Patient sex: F
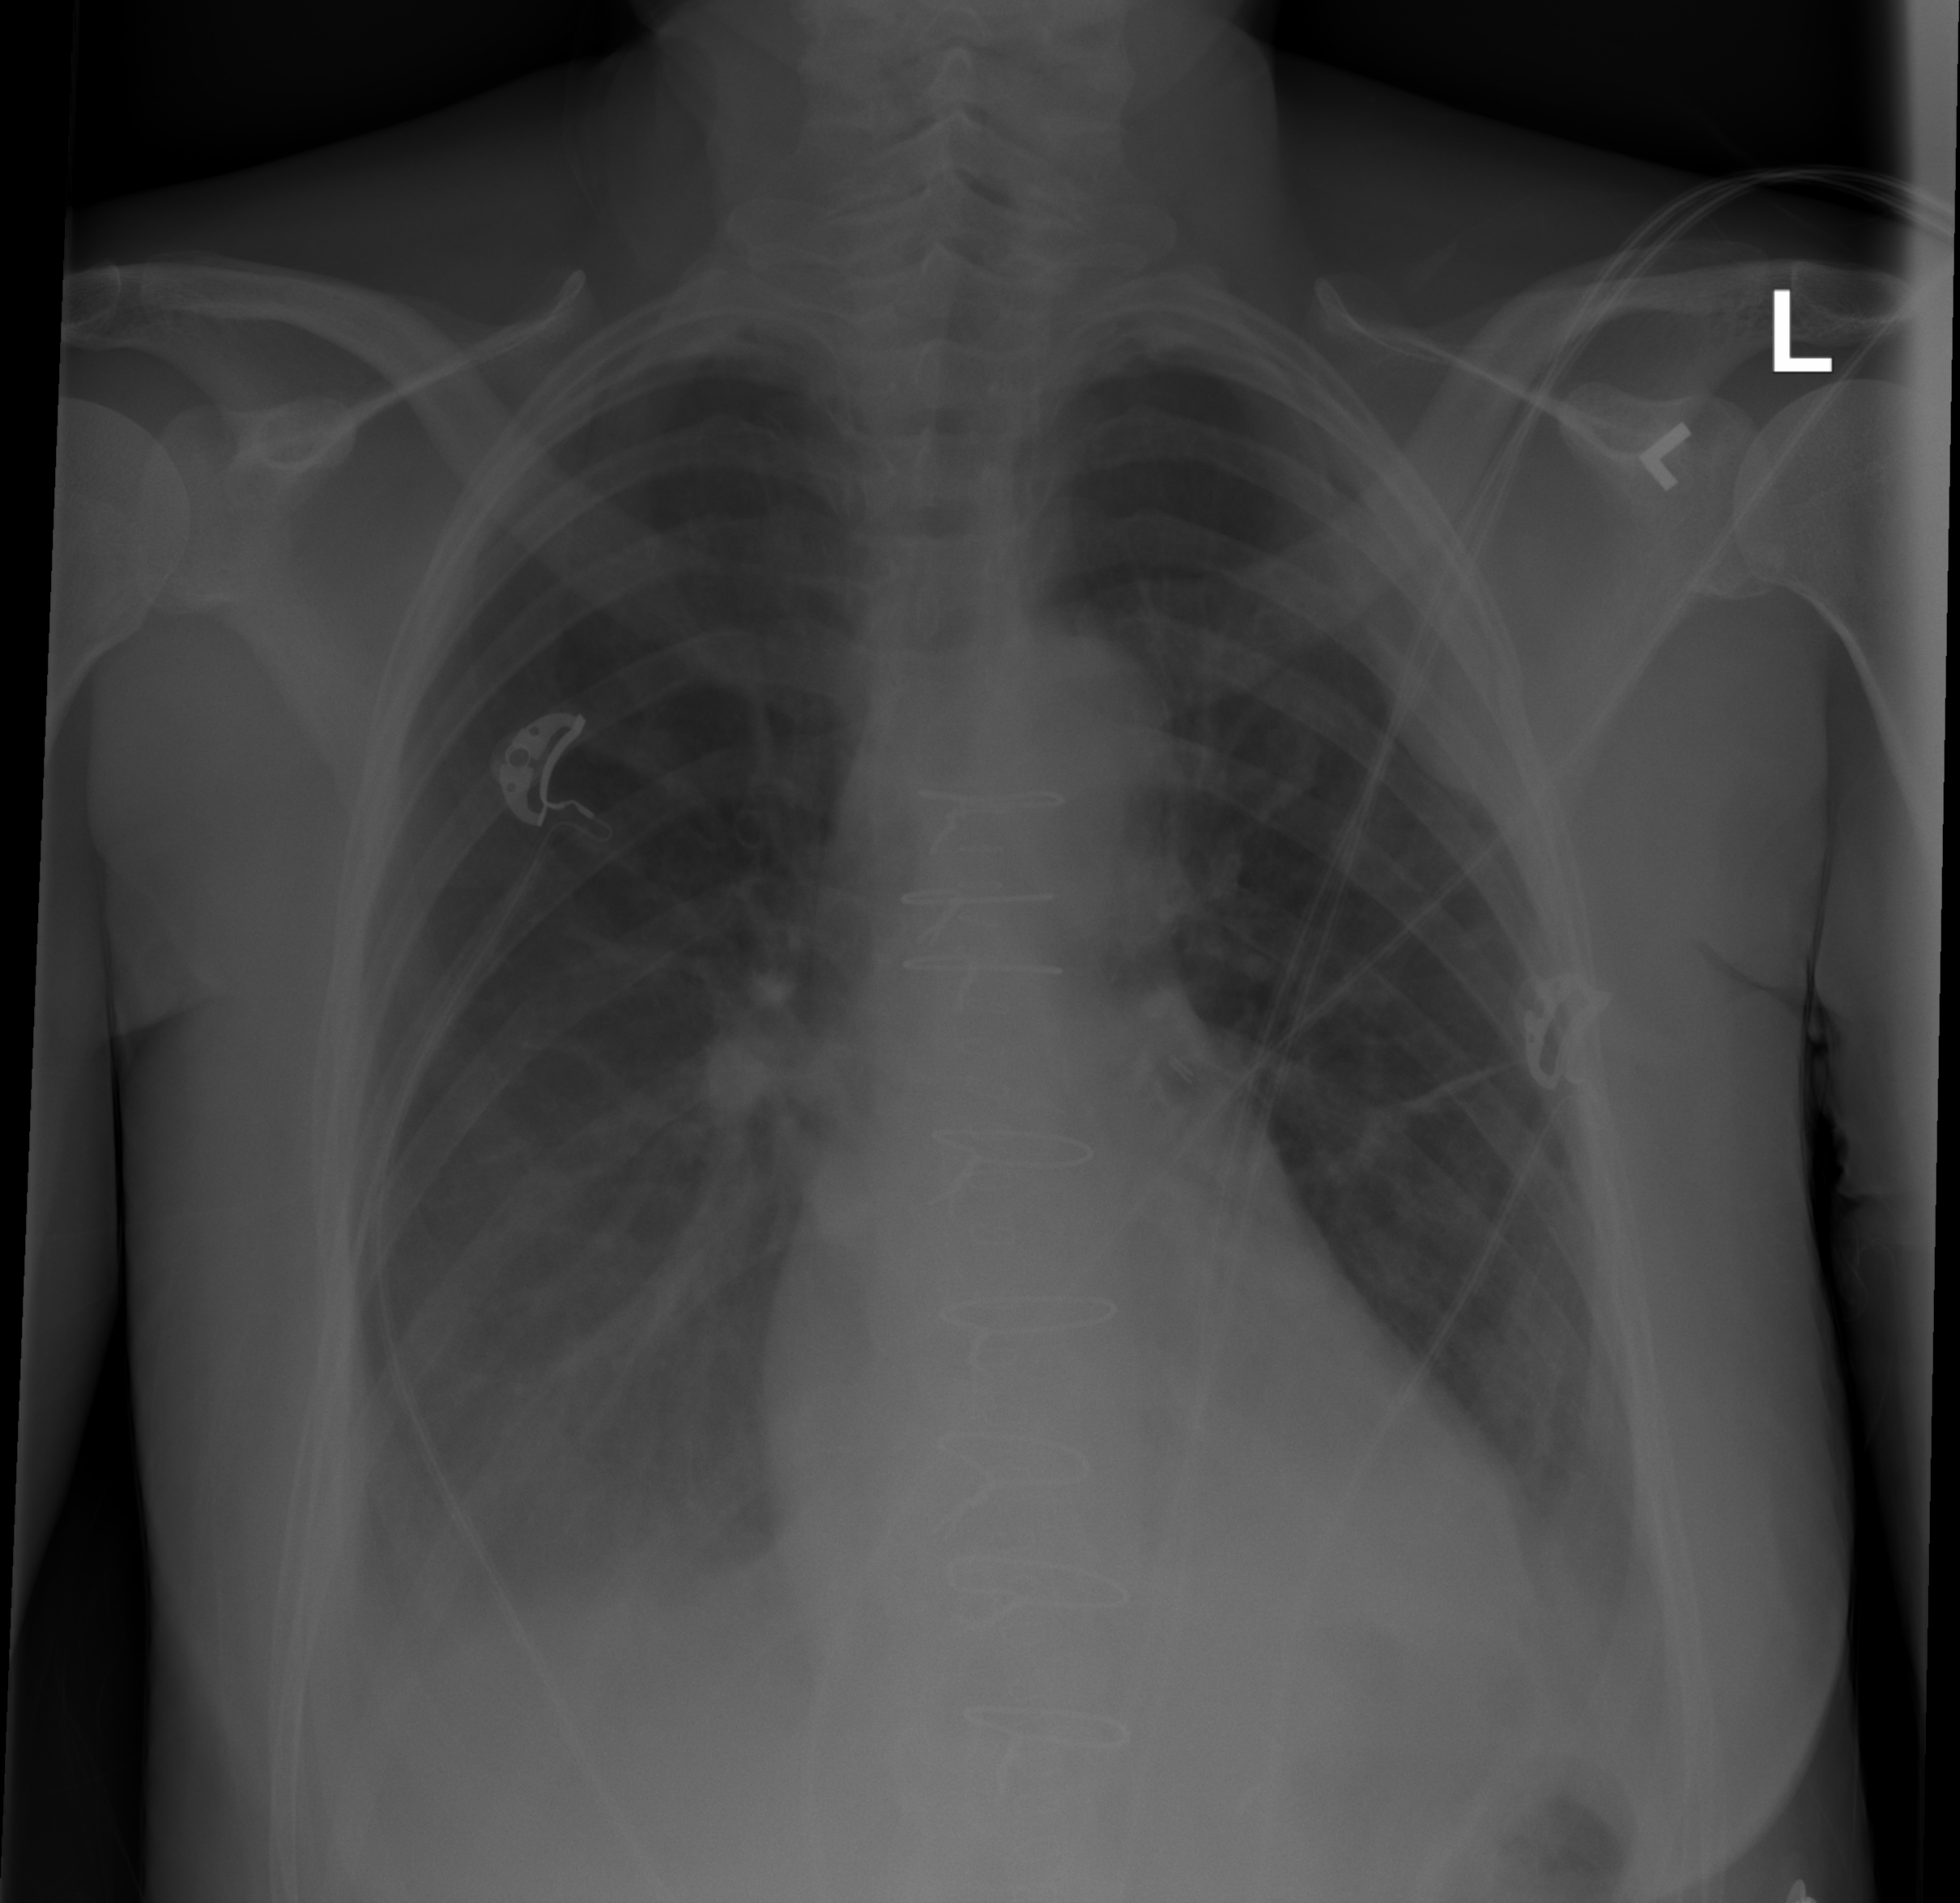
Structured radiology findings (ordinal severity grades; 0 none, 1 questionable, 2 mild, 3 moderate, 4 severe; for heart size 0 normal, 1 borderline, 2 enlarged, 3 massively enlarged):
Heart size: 0
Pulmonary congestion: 0
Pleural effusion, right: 2
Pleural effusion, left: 2
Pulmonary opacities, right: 0
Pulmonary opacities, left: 0
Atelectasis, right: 2
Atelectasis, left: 2